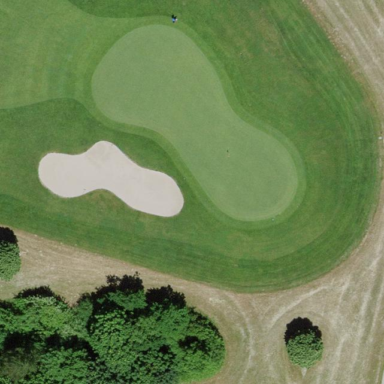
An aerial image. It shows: Golf green pitch on grass land. It is designated for the sport of golf.